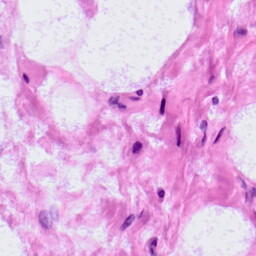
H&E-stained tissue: LymphNode